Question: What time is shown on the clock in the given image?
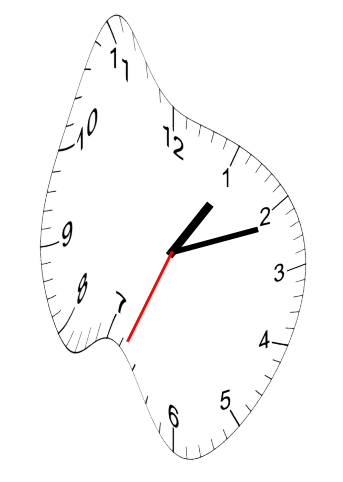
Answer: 01:11:34